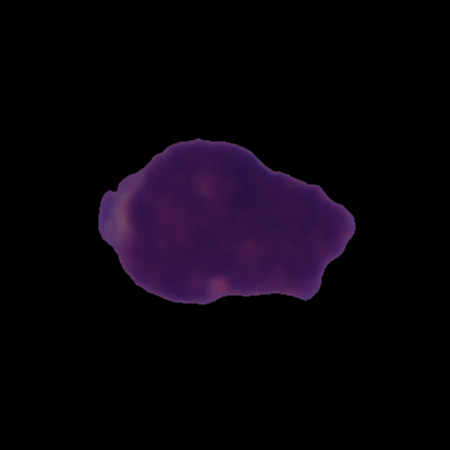
Label: cancer